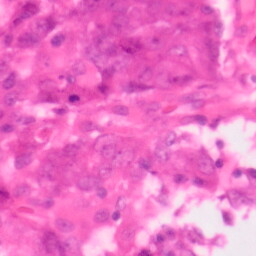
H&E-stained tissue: Colon